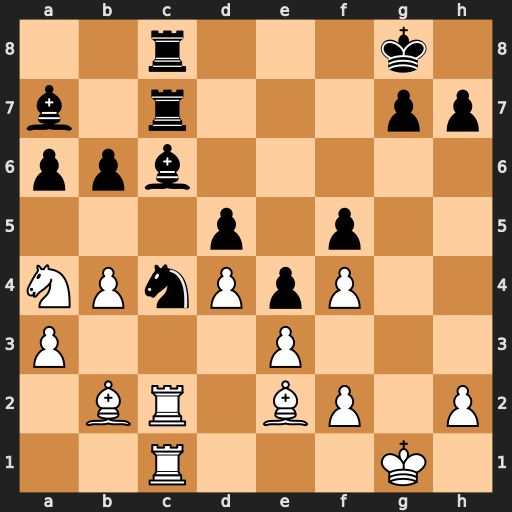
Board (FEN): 2r3k1/b1r3pp/ppb5/3p1p2/NPnPpP2/P3P3/1BR1BP1P/2R3K1
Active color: w
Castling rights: -
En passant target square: -
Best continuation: Bxc4 dxc4 Rxc4 Bb8 Nxb6